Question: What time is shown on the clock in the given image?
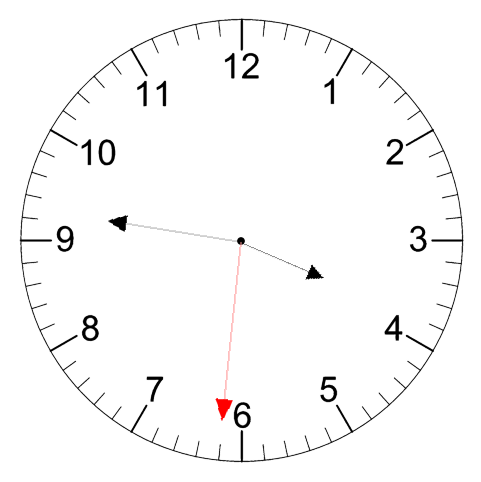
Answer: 03:46:31